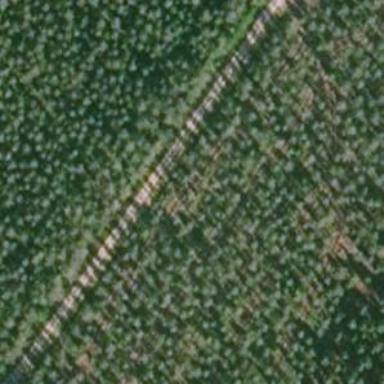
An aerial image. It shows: Unclassified road.